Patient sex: M
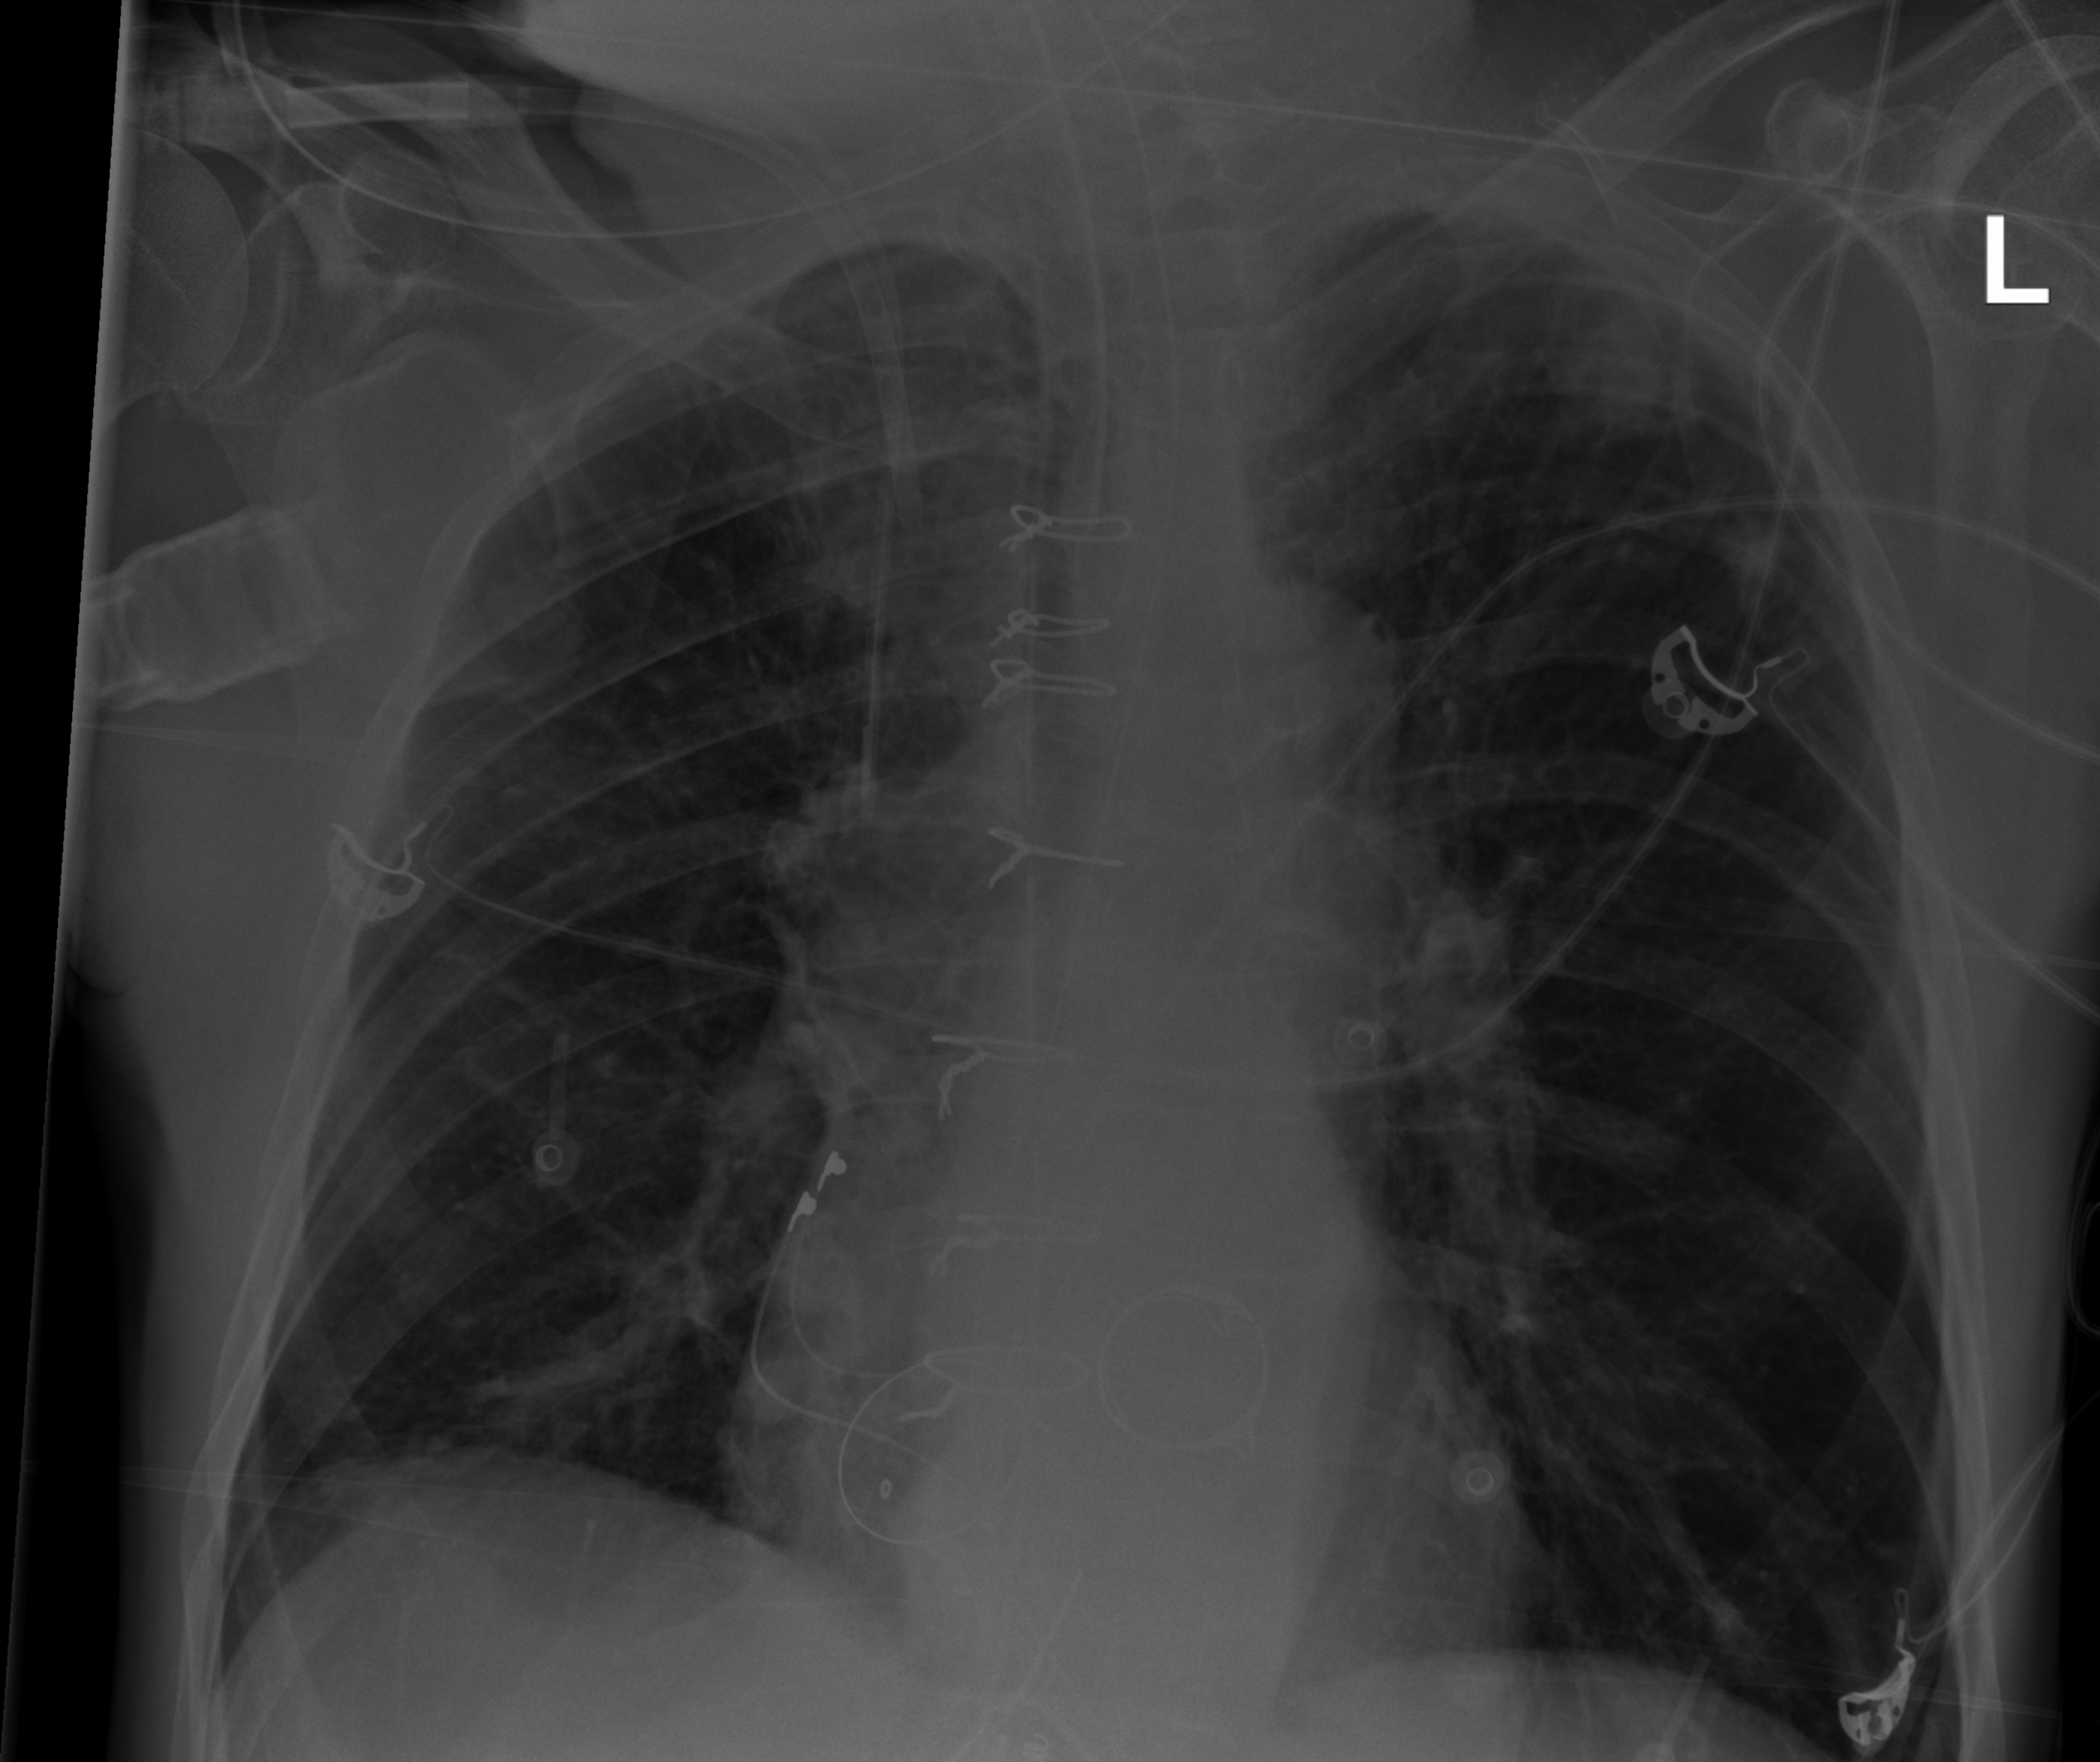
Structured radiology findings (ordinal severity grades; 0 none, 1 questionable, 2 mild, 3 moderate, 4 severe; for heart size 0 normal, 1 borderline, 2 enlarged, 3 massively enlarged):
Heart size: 0
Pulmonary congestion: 0
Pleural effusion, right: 0
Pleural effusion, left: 0
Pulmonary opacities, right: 0
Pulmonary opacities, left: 0
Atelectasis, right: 2
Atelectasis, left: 0